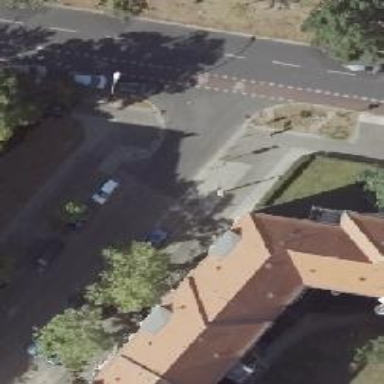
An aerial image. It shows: Road with "give way" sign.